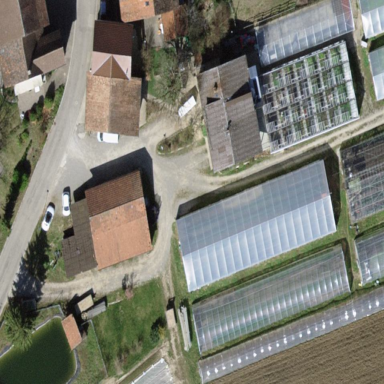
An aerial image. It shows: Greenhouse used for horticulture purposes.